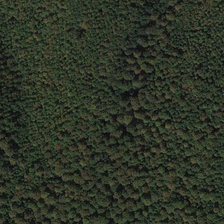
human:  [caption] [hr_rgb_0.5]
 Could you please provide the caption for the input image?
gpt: many green trees are in a piece of forest .

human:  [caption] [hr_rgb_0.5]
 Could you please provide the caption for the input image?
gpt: many green trees are in a piece of forest .

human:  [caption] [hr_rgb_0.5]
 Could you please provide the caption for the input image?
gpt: many green trees are in a piece of forest .

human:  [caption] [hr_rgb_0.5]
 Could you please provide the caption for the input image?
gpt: many green trees are in a piece of forest .

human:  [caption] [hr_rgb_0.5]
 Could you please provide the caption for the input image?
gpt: many green trees are in a piece of forest .